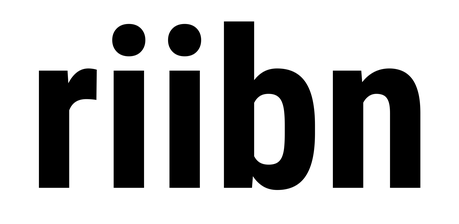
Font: Roboto_Condensed_Bold